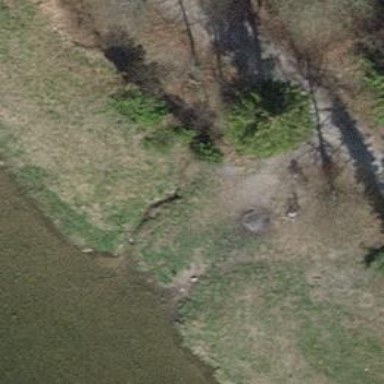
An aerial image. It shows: Culvert tunnel.